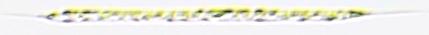
Label: Rhizosolenia